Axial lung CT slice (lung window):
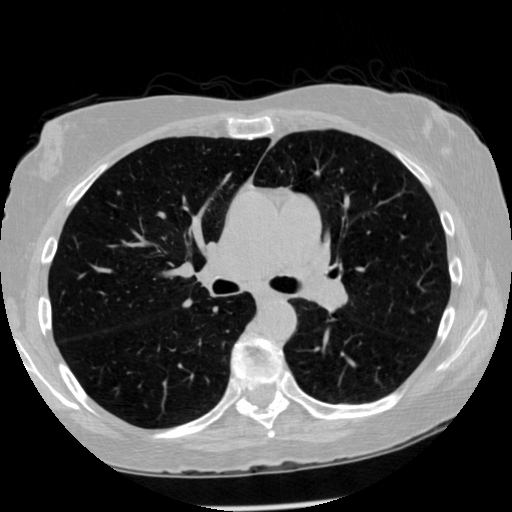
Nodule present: no